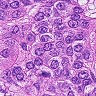
Metastatic tissue present: yes